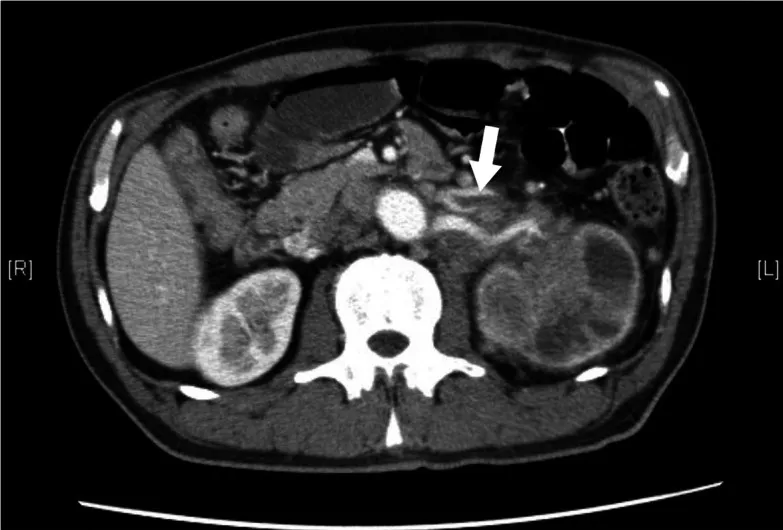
Contrast-enhanced computed tomography showed that tumor invading the left renal vein (arrow).
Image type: radiology (ct)